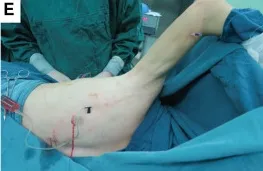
Surgery-related photographs of our patient. Intraoperative demonstration of the trunk mass as an adipose tissue-encapsulated giant lymphatic malformation.
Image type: medical_photograph (other_medical_photograph)